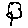
Label: tree